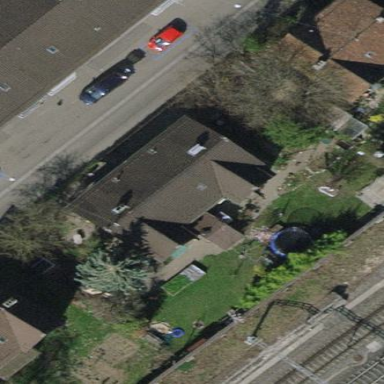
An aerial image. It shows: Semi-detached house with gabled roof.